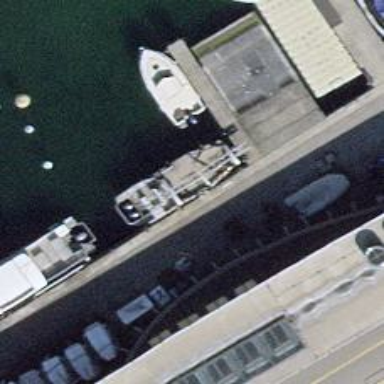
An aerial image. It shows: Commercial mooring area.